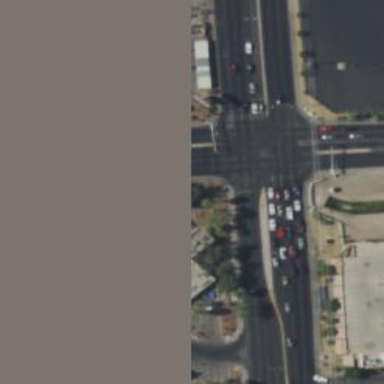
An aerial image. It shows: Solid stop line on the road marking.